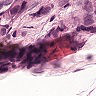
Metastatic tissue present: yes